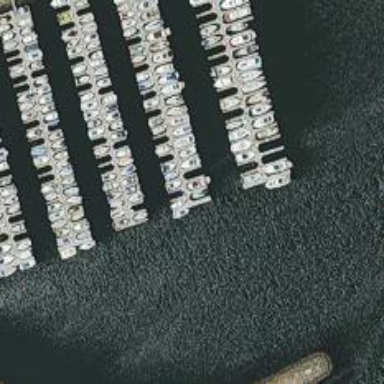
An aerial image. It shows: Dock by the waterway.